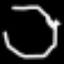
Label: octagon